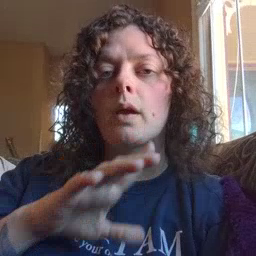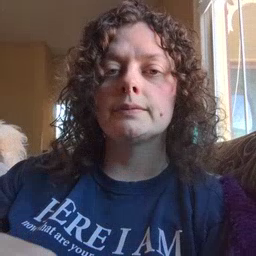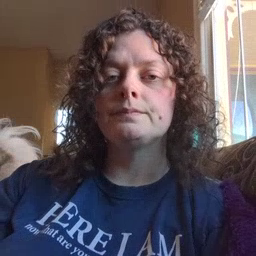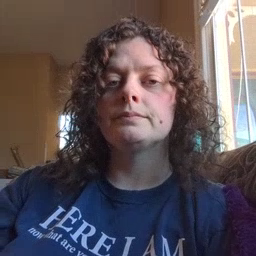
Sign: quiet